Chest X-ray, PA view. Patient: 57 years old, sex F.
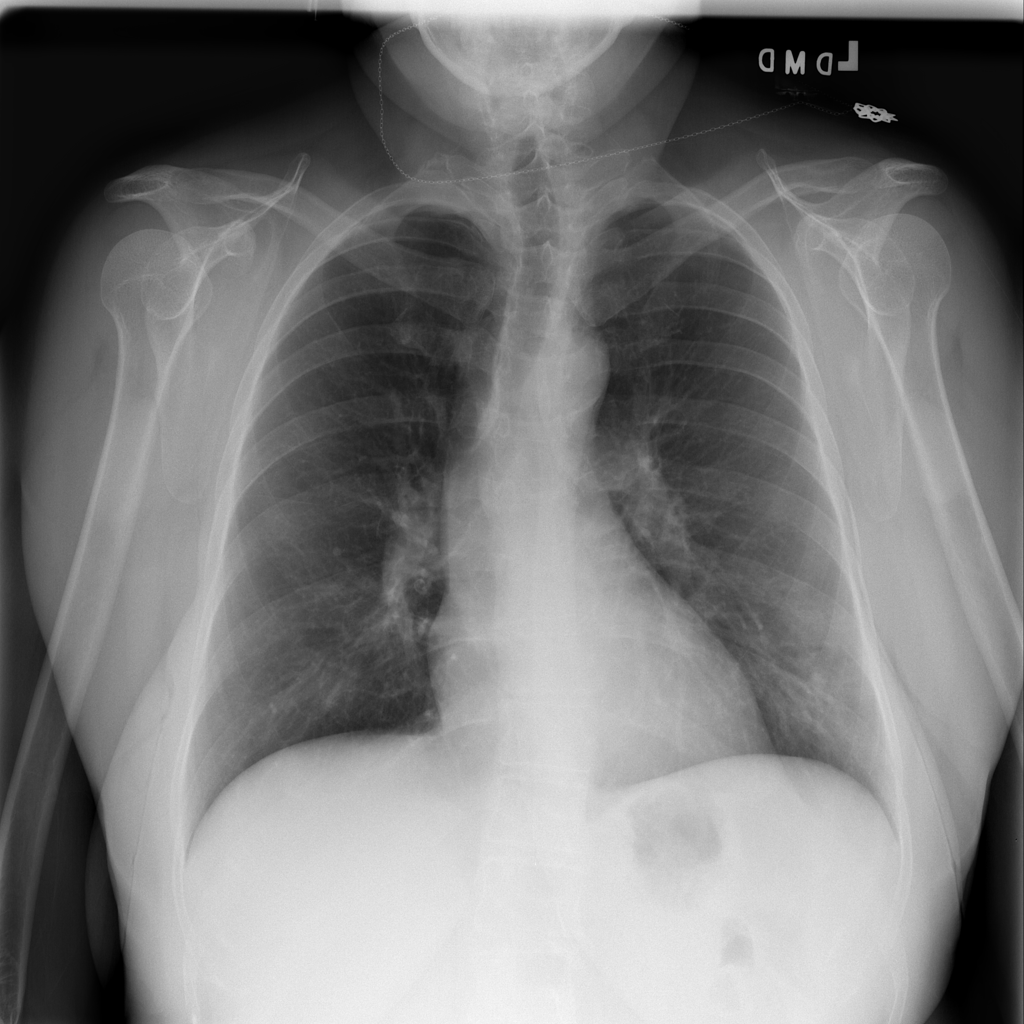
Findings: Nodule